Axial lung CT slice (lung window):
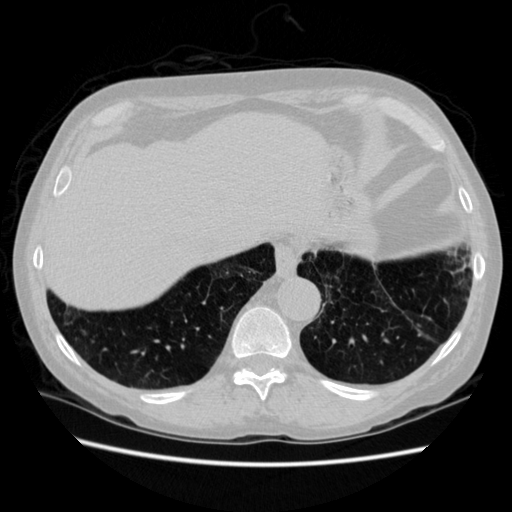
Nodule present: no